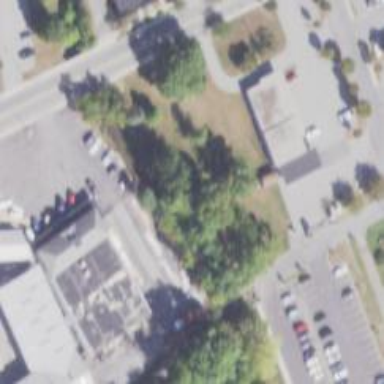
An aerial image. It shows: Sawmill building.